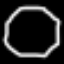
Label: octagon